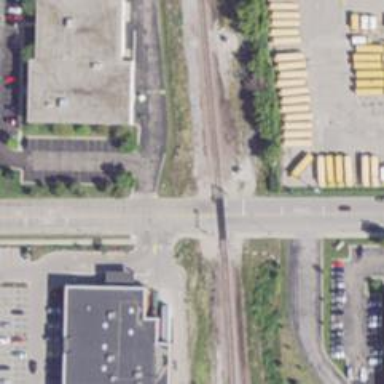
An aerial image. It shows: Crossing for the railway.